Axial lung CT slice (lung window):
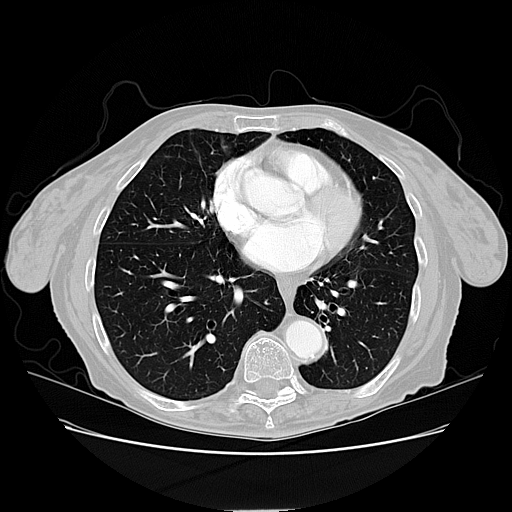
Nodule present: no